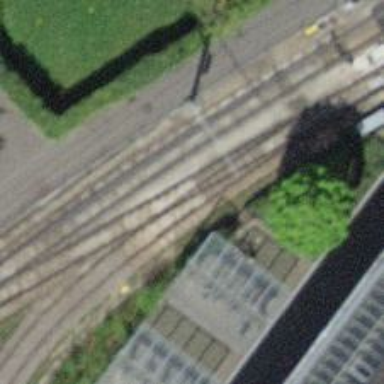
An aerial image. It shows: Railway switch.